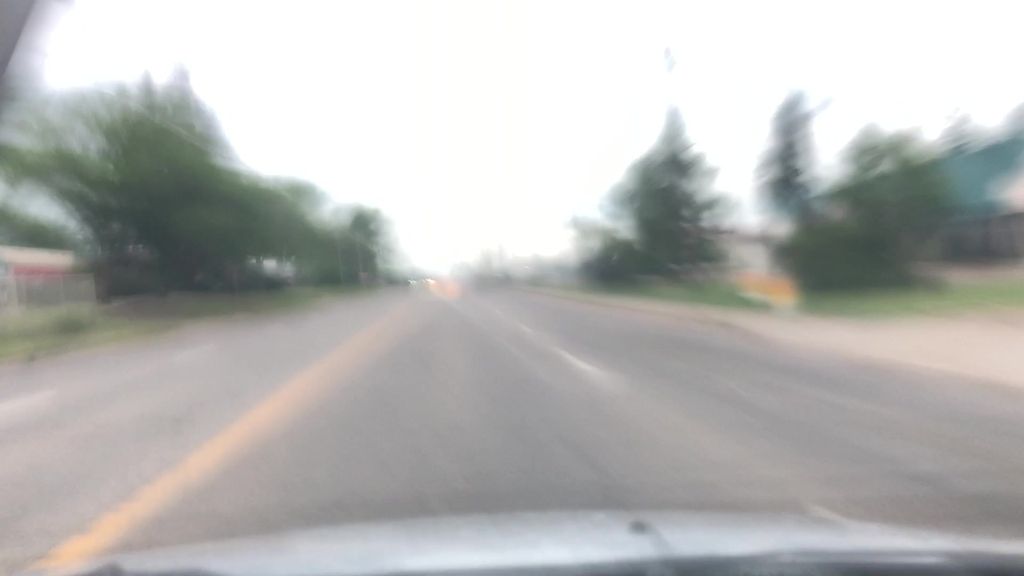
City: edmonton